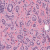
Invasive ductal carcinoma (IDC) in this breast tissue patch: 1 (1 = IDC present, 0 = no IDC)